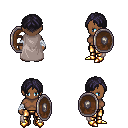
a pixel art fantasy rpg character, female body template, human, dark skin, gray cape, gold greaves, raven parted hairstyle, white cloth bandages, gold boots, shield, four views (front, back, left, right), 2x2 character sprite sheet, small pixel art, hard edges, no anti-aliasing